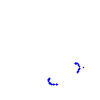
Particle: proton